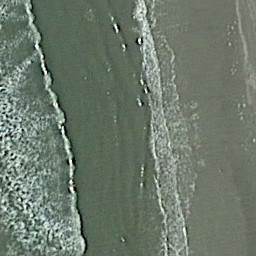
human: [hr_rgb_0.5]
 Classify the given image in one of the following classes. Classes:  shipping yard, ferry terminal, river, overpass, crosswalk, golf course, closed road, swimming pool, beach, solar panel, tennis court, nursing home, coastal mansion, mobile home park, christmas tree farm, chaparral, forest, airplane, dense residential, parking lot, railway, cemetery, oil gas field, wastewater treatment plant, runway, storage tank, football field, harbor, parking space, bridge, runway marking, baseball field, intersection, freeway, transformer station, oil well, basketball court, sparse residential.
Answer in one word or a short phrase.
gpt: beach